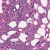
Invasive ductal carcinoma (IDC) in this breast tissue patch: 0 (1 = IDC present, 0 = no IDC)